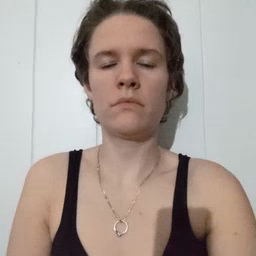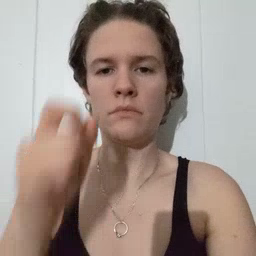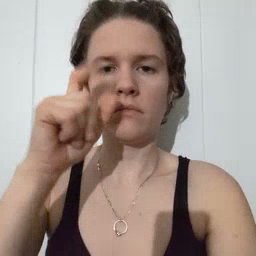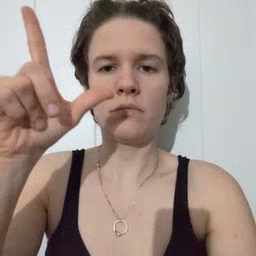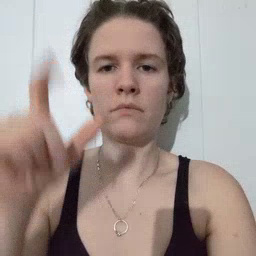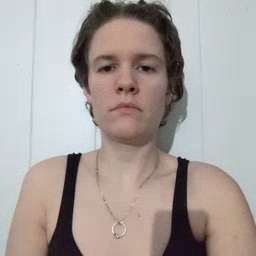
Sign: awake